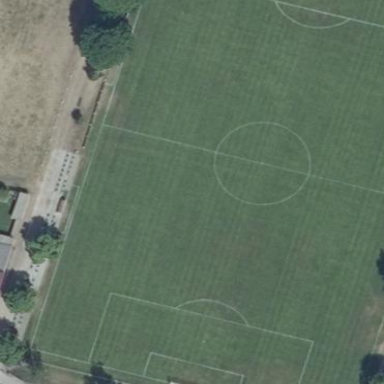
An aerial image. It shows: Soccer pitch designated for leisure and sports activities.